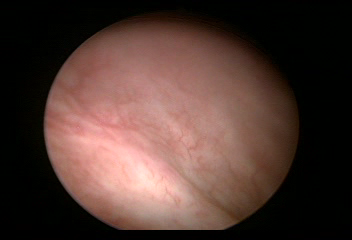
Modality: WLC
Class: Normal mucosa
Bladder cancer association: No